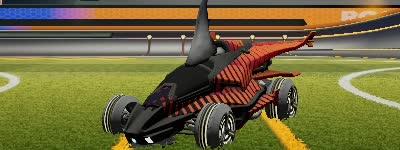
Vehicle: aftershock